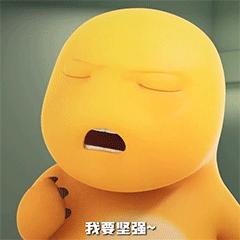
Label: nailong